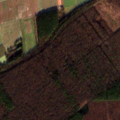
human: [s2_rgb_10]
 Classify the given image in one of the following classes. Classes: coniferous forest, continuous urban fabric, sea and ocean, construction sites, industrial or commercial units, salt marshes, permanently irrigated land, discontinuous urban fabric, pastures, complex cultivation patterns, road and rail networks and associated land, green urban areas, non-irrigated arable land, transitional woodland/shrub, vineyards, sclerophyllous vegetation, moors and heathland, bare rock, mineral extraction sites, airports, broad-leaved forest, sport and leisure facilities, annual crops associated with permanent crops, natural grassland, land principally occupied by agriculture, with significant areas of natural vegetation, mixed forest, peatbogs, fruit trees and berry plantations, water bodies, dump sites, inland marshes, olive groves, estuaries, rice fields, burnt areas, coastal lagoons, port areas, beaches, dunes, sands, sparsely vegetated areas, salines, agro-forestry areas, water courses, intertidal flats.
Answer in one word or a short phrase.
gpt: non-irrigated arable land, broad-leaved forest, coniferous forest